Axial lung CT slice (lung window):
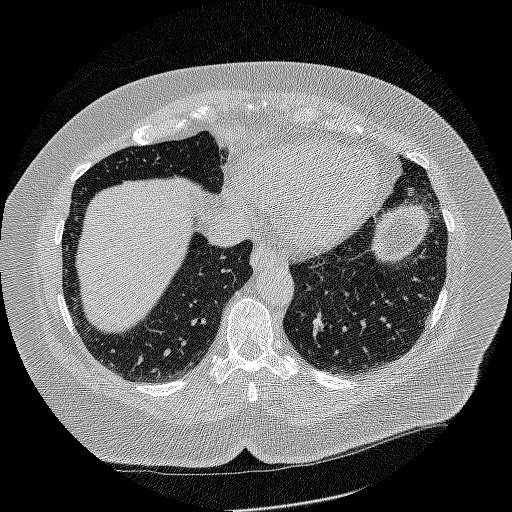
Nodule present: no